Aerial crown-view tile of a tropical tree (Barro Colorado Island, Panama), acquired 20240813:
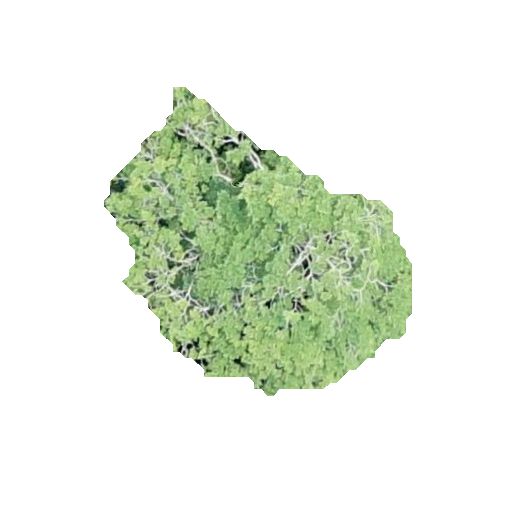
Species: Tabebuia rosea
GBIF accepted scientific name: Tabebuia rosea
Crown area: 87.681 m²